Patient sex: M
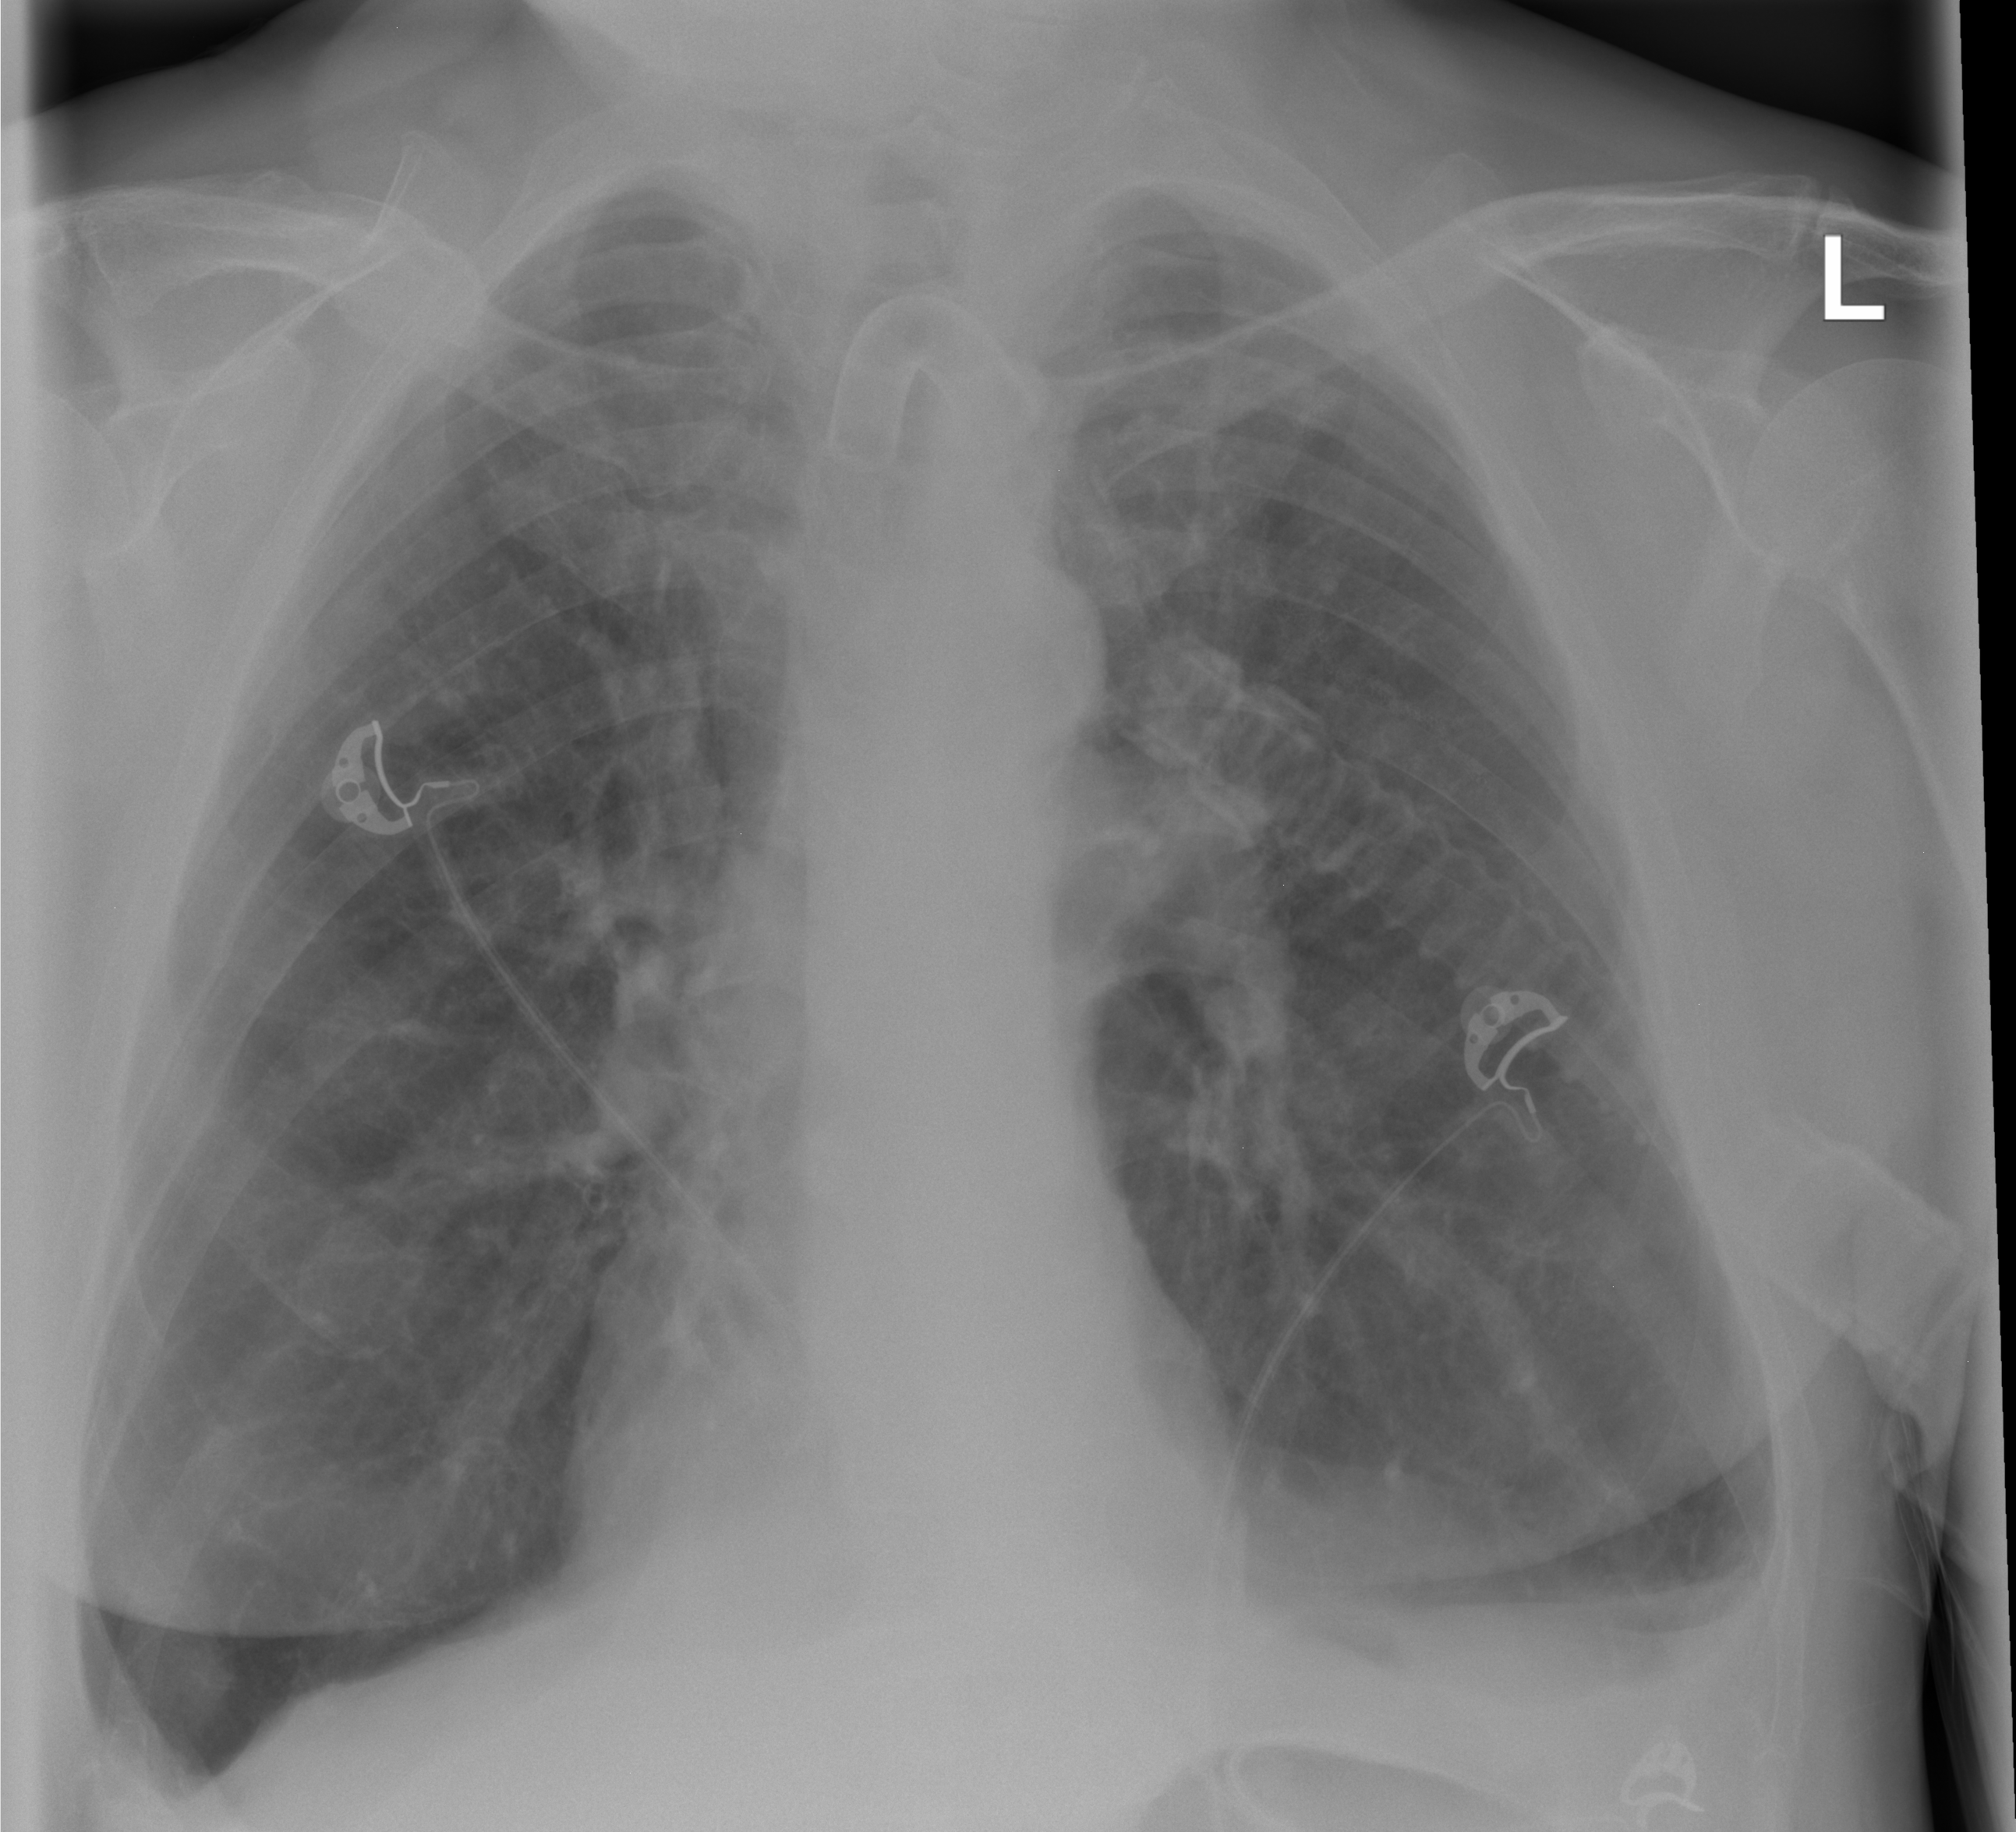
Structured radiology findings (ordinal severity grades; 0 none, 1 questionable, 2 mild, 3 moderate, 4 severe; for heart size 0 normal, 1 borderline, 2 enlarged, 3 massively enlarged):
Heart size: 0
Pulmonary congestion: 0
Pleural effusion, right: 0
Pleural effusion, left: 2
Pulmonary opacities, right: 0
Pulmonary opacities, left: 0
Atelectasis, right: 0
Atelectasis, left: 0